Question:
'''
<Button
android:id="@+id/profile"
style="@style/DashboardButton"
android:drawableTop="@drawable/abarprofile"/>
<style name="DashboardButton">
<item name="android:layout_gravity">center_vertical</item>
<item name="android:gravity">center_horizontal</item>
<item name="android:layout_width">wrap_content</item>
<item name="android:layout_height">wrap_content</item>
<item name="android:paddingLeft">10dp</item>
<item name="android:paddingRight">10dp</item>
<item name="android:background">@null</item>
</style>
'''
is there a way to make my icon wrap content?to take out the space below for text disregard the space on left and right i need those space for icon space between each other but i don't need space below and above image how can i take it out.i was able to take out the space above but i cant take out the space below how can i do this?
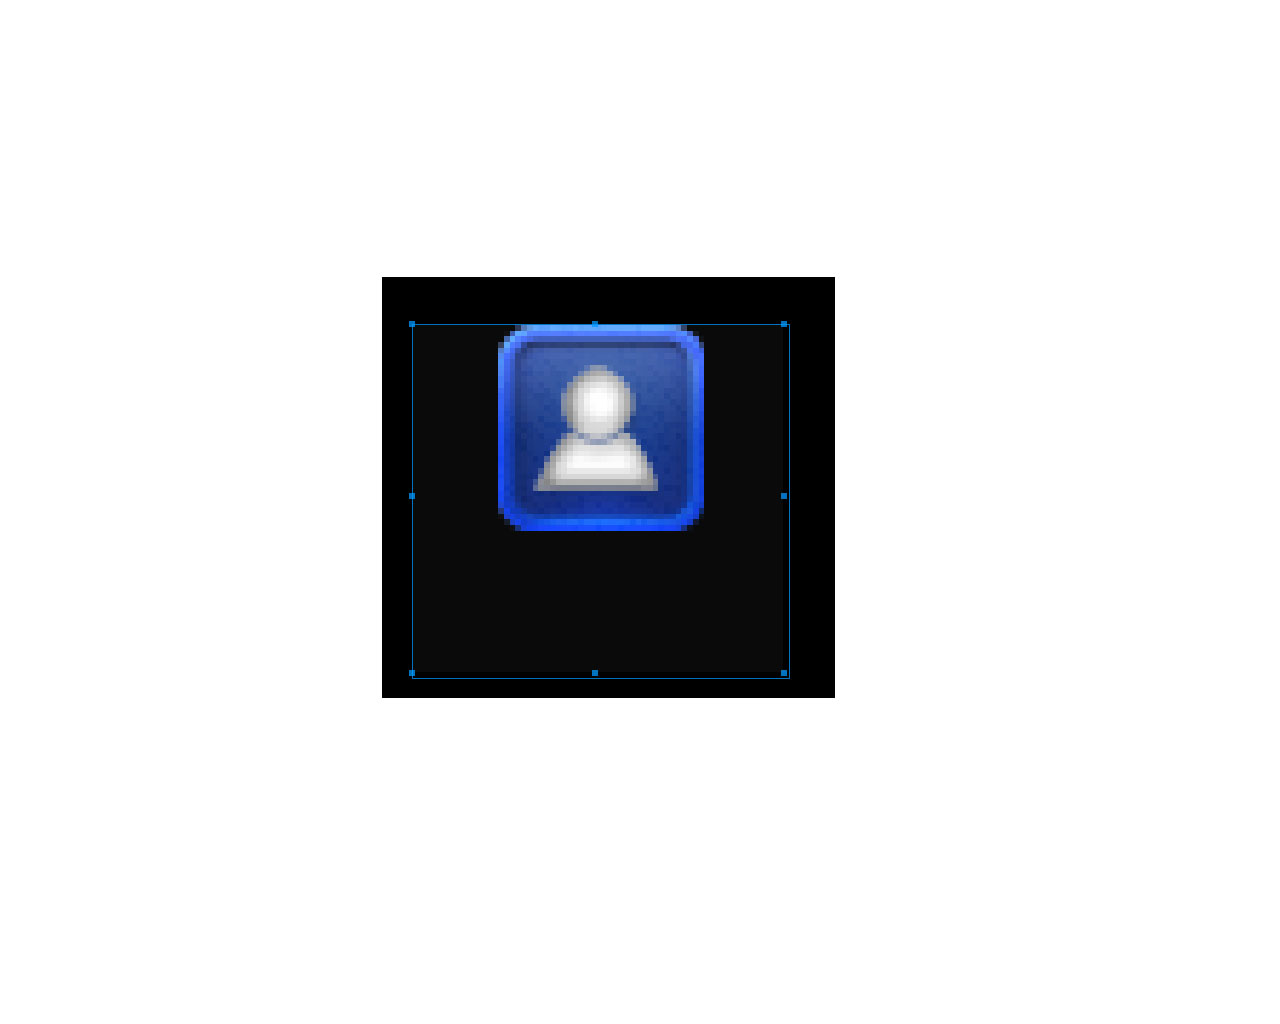
Answer: Yes, you can remove the space at the bottom of the button using perfect height of button like
Lyaout Code
'''
<Button
android:id="@+id/tvQuickContactCall"
android:layout_width="wrap_content"
android:layout_height="40dip"
android:layout_marginRight="15dip"
android:background="@android:color/transparent"
android:drawableTop="@drawable/ic_call"
android:layout_weight="1"
/>
'''
Graphical Layout